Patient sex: M
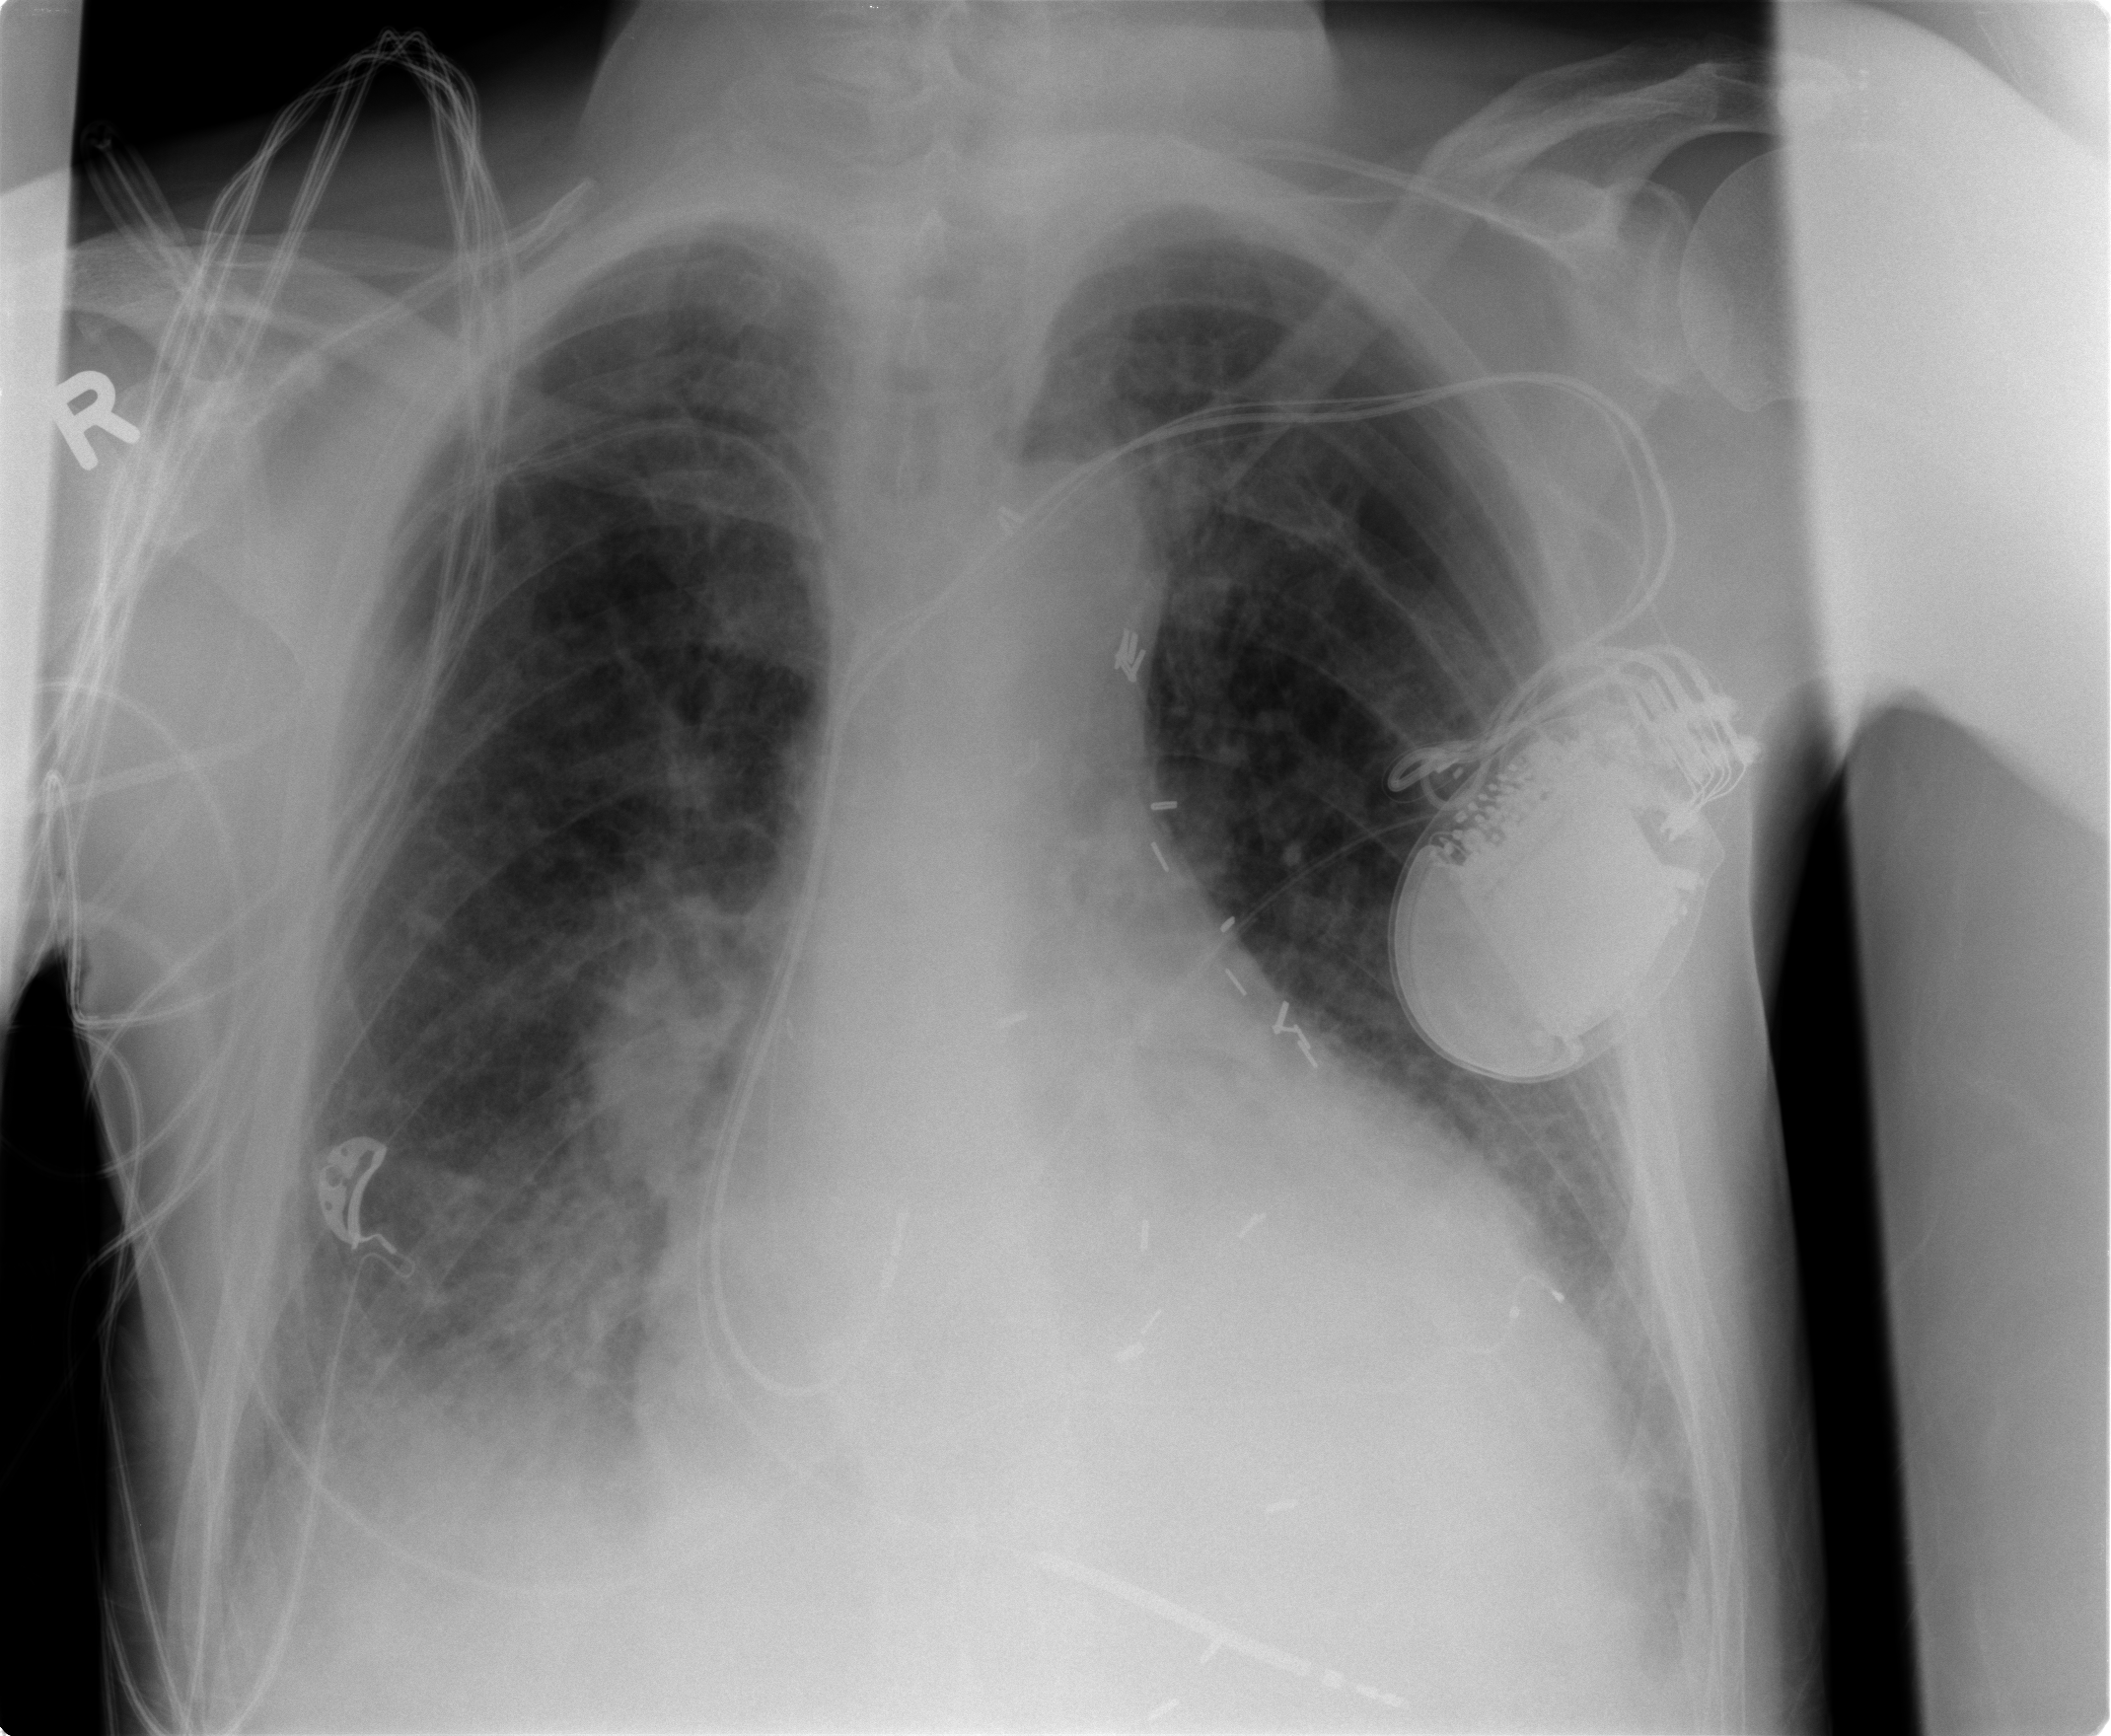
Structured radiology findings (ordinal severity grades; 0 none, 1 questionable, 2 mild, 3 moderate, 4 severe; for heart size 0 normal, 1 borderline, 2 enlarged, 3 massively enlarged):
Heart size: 3
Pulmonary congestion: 2
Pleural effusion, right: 1
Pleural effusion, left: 1
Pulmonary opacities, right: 2
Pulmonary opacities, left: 1
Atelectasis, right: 2
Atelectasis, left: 2